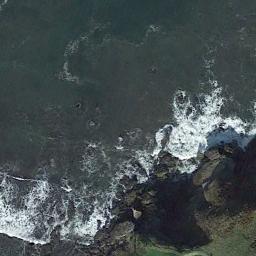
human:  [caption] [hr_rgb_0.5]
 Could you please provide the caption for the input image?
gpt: There was a lot of spray near the beach .

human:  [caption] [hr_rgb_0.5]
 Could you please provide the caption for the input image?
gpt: The waves of the dark green seawater wash the rocks .

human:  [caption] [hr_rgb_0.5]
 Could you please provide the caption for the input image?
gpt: The green sea and black reef by the beach .

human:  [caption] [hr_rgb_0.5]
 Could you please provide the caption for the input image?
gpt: The type of beach is rocky coast and the color of the seawater is dark green .

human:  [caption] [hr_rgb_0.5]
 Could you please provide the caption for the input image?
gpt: The grass is beside the beach .